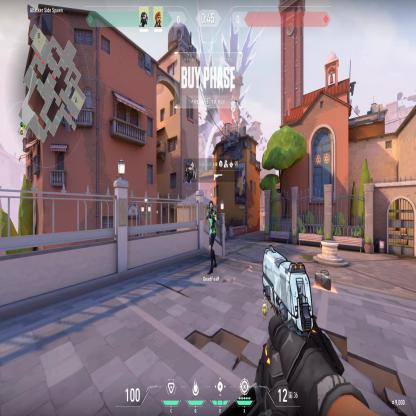
Label: dropped spike ; teammate